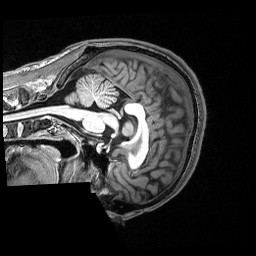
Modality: T1w
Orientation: sagittal
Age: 25
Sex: male
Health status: healthy
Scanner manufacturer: siemens
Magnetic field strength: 3 T
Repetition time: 2.53 s
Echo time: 0.00339 s